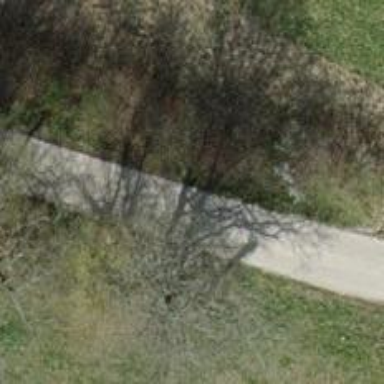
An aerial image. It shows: Well-maintained track road of grade 1.